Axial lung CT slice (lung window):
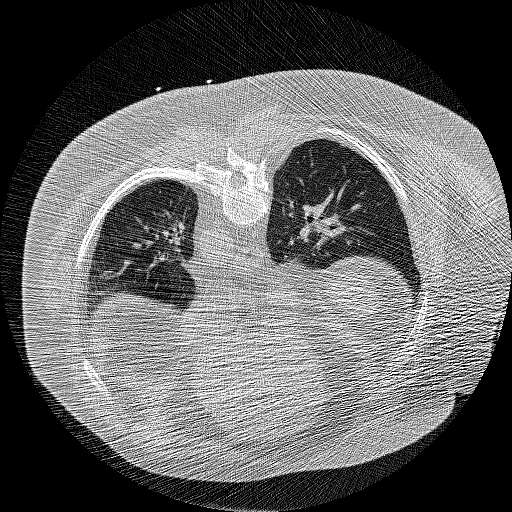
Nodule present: no